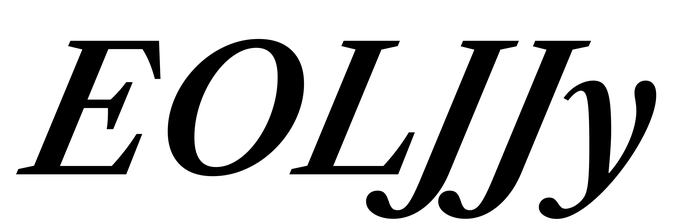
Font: LibreCaslonText-Italic_SemiBold_Italic